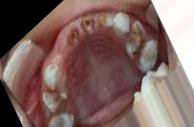
Condition: Caries